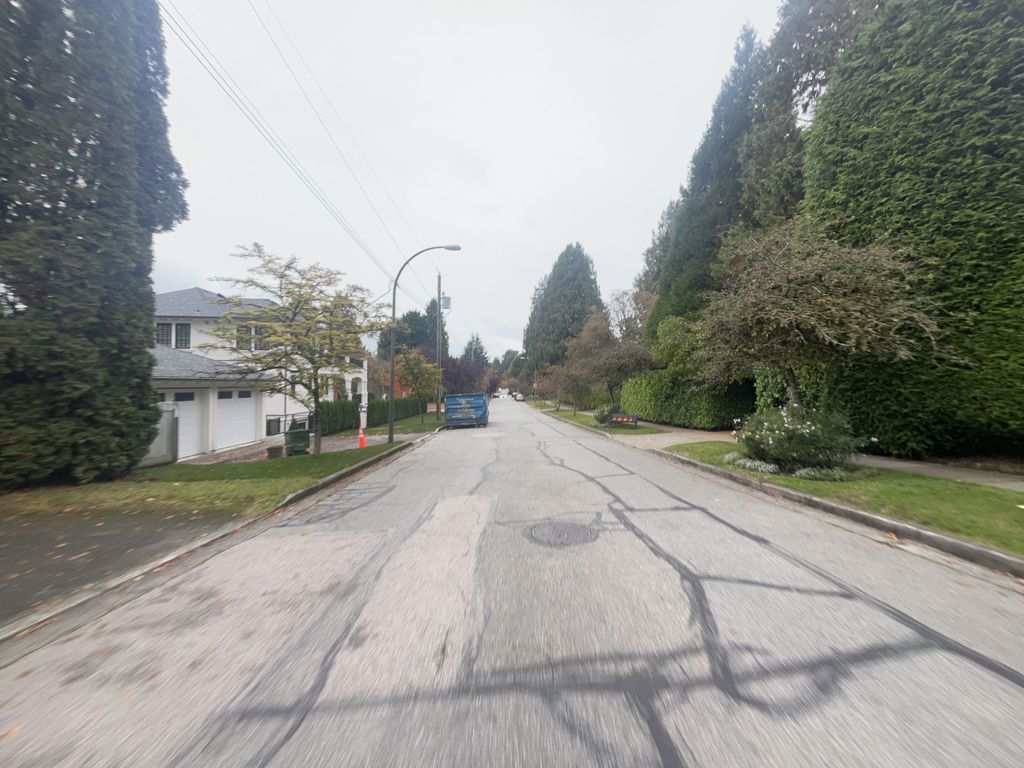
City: vancouver